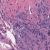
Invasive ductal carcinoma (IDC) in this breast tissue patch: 1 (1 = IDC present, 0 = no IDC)